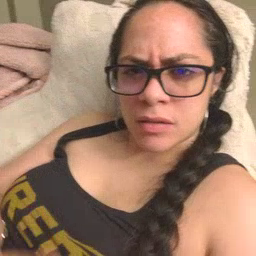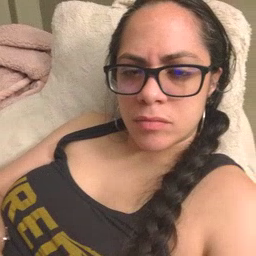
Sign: why